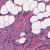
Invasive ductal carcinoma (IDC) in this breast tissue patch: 1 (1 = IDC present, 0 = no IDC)